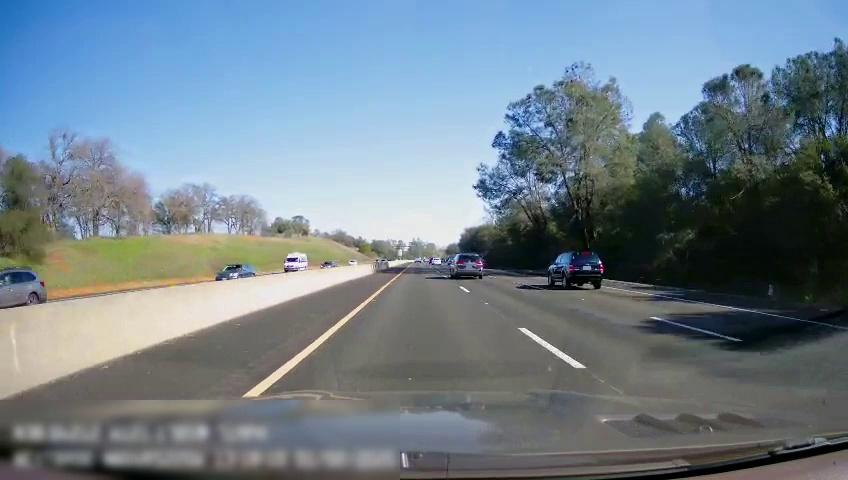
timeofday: Day
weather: Sunny
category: Drivable Space
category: Vehicles | Truck
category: Vehicles | Car
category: Vehicles | Car
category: Vehicles | Car
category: Vehicles | SUV
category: Vehicles | Car
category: Vehicles | SUV
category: Lanes | Current Lane
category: Lanes | Current Lane
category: Lanes | Alternate Lane
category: Lanes | Alternate Lane